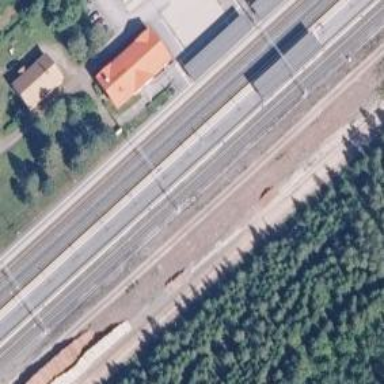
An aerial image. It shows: Platform edge at railway station.